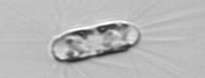
Label: Corethron_hystrix